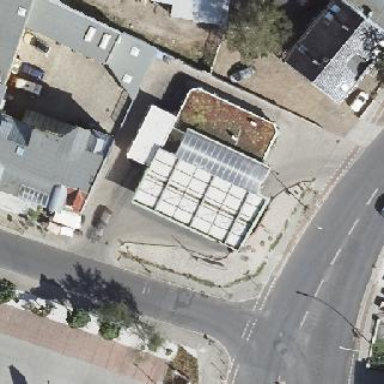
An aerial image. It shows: Close-up view of roof part of building.